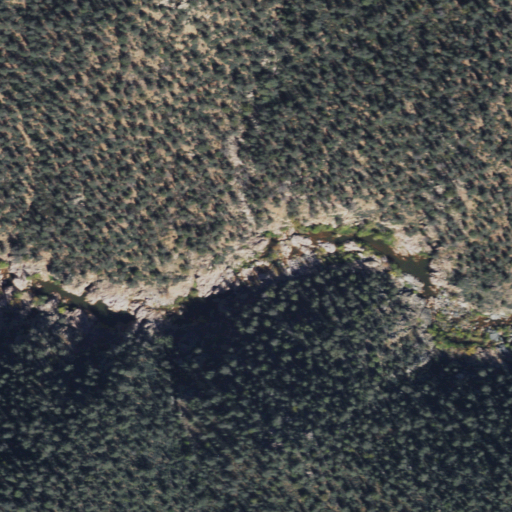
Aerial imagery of valley in Arizona named Cypress Canyon containing evergreen forest and shrub